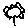
Label: flower